Question: I detail the project:
I'm using an PHP SDK for mega.co.nz, but due the problem with the cryptography (the prepare_key is too slow, and occasionally causes an problem I describe as "false positive") I look an alternative for the login, and after much testing alternatives (python, c++, c#) with no experience, i found an sdk in nodejs and was unable to adapt for my needs.
The SDK is <URL> and the problem is the next:
Node.JS returns an 16 bytes array while PHP returns 4 words(4 bytes each)

How convert the array as returning me to nodejs otherwise?
Sorry for my english!!
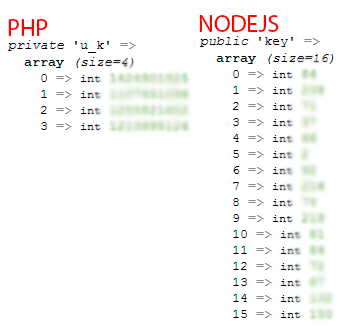
Answer: To convert from node.js to PHP format:
'''
buffer = require('buffer');
arr = [8,24,40,56,72,88,104,120,136,152,168,184,200,216,232,248];
console.log(arr.length);
buff = new Buffer(arr);
console.log(buff);
phpstreq = [];
phpinteq = [];
length = 4;
count = 0;
while (count < 16)
{
phpinteq.push(buff.readUInt32BE(count,true))
phpstreq.push(buff.slice(count,count+length));
count += length;
}
console.log(phpinteq);
console.log(phpstreq);
'''
Output for above
'''
[ 135800888, <PHONE>, <PHONE>, <PHONE> ]
[ <Buffer 08 18 28 38>,
<Buffer 48 58 68 78>,
<Buffer 88 98 a8 b8>,
<Buffer c8 d8 e8 f8> ]
'''
To convert from PHP to node.js format:
'''
<?php
$arr = [ 135800888, <PHONE>, <PHONE>, <PHONE> ];
$bytearray =[];
foreach ($arr as $byte4)
{
$eq = unpack("C*", pack("N", $byte4));
$bytearray = array_merge($bytearray,$eq);
}
print_r($bytearray);
?>
'''
Output
'''
Array
(
[0] => 8
[1] => 24
[2] => 40
[3] => 56
[4] => 72
[5] => 88
[6] => 104
[7] => 120
[8] => 136
[9] => 152
[10] => 168
[11] => 184
[12] => 200
[13] => 216
[14] => 232
[15] => 248
)
'''
I have used big endian formats above. Since you fuzzied your output, you will have to check it yourself. Also take care that you validate the input arrays used in node.js. In node.js integer 'x' in array must be '0 < x < 256' (remember each number = 1 byte).